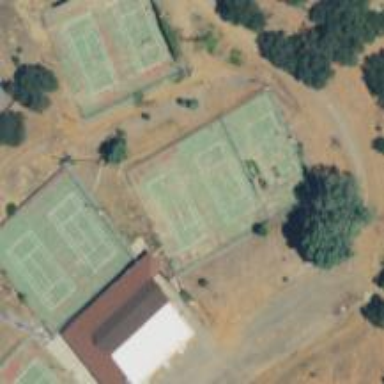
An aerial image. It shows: Tennis court on pitch designated for leisure land.